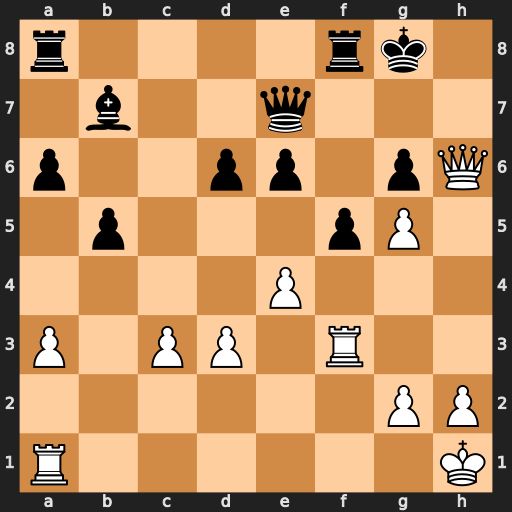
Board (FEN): r4rk1/1b2q3/p2pp1pQ/1p3pP1/4P3/P1PP1R2/6PP/R6K
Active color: w
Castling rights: -
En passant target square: f6
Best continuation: Qxg6+ Qg7 Qxe6+